Question: I'm looking for a way in OpenCV (or even better in JavaCV) to make a correspondence analysis. Basically I have two Images taken from two different perspectives. Now I need to find corrseponding Points in the two images. The result schould look something like this:

Does OpenCV have any methods for this?
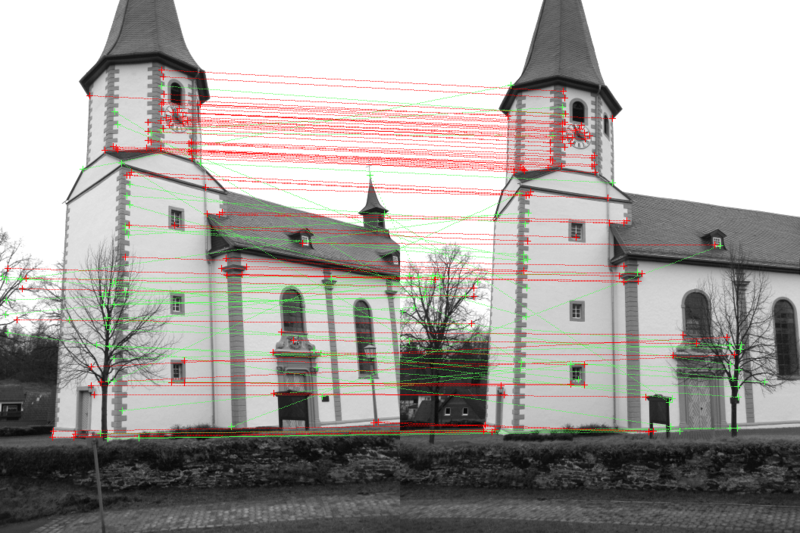
Answer: Absolutely. There's many ways to track features in OpenCV with different detectors and trackers.
Check this out:
<URL>
I'm sure that this question has also been asked and answered many times even here on stackoverflow.